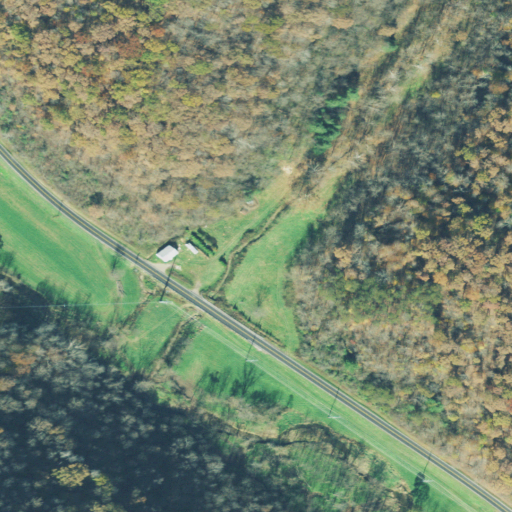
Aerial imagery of valley in Ohio named Joy Hollow containing deciduous forest, mixed forest, open development, pasture, and low intensity development